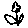
Label: flower